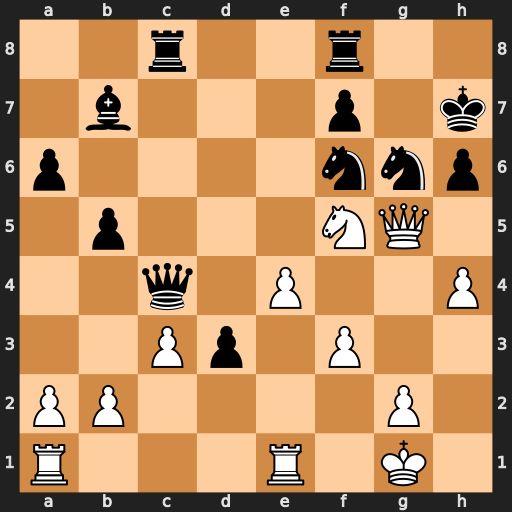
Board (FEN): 2r2r2/1b3p1k/p4nnp/1p3NQ1/2q1P2P/2Pp1P2/PP4P1/R3R1K1
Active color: w
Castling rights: -
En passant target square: -
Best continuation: Qxh6+ Kg8 Qg7#